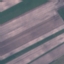
Land use / land cover: AnnualCrop